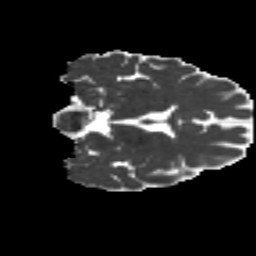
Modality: MD
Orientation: coronal
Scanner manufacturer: siemens
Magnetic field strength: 3 T
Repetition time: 4.16 s
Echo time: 0.0806 s